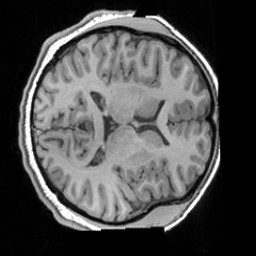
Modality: T1w
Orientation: axial
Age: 18
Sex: female
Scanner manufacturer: siemens
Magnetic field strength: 3 T
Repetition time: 1.63 s
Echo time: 0.00311 s